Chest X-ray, AP view. Patient: 29 years old, sex F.
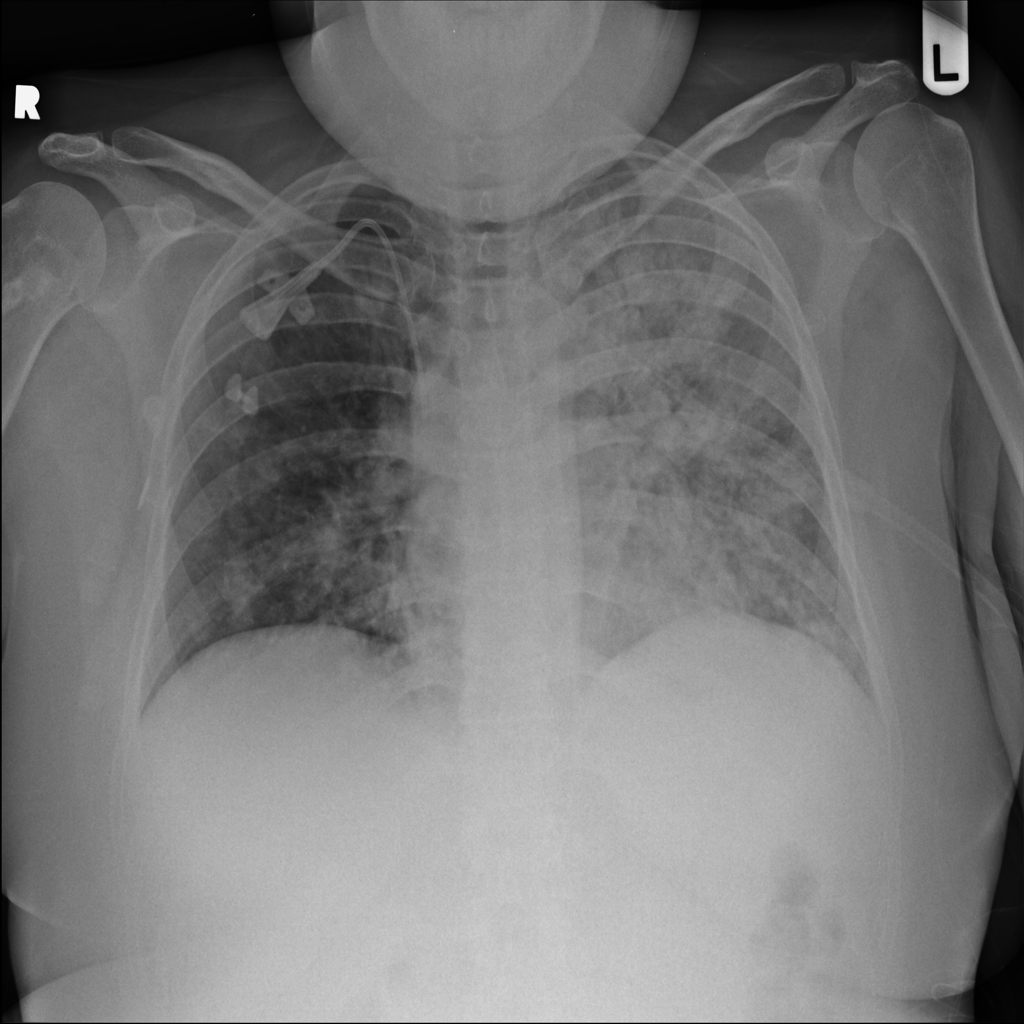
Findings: Infiltration